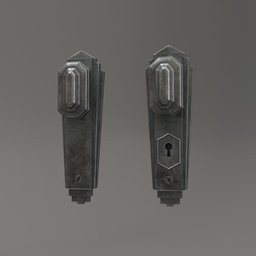
Label: mechanical